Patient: sex F, age 31
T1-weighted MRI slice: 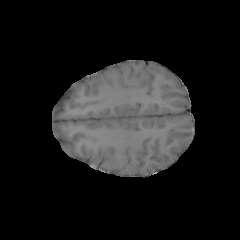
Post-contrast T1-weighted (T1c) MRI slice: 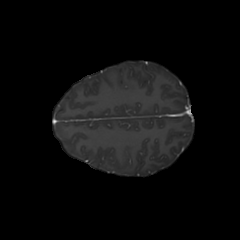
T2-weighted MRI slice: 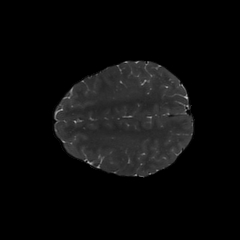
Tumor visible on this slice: no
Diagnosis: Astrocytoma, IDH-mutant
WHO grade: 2